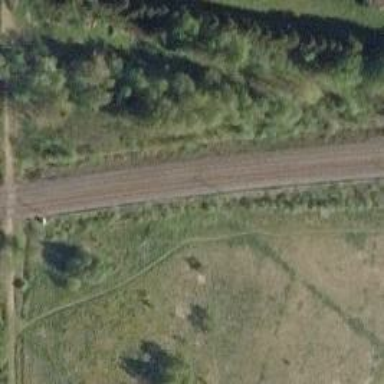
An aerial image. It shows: Railway track with continuous electrified contact line.